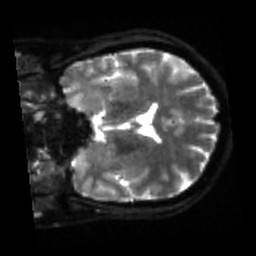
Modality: sbref
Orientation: coronal
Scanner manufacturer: siemens
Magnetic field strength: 3 T
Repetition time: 4 s
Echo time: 0.0594 s